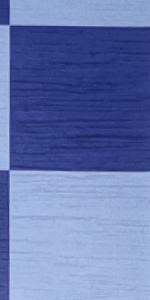
Label: Empty